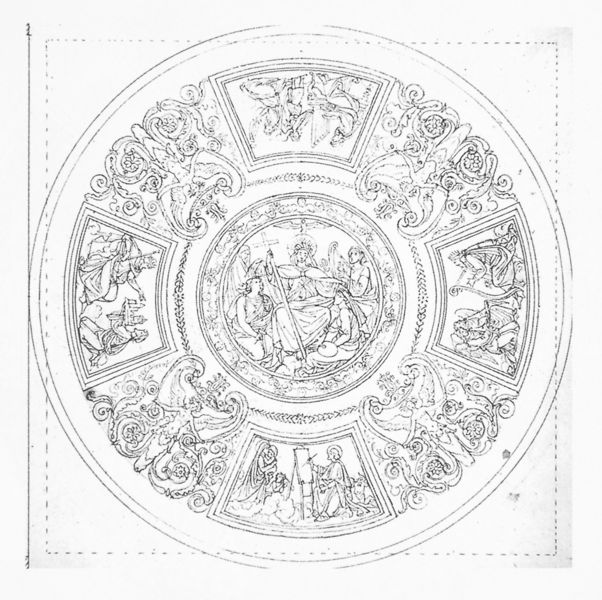
Titel: Der Bund der Religion mit den Künsten (Entwurfszeichnung für die Fresken in den Loggien der Alten Pinakothek - Kuppel der 1. Loggia)
Künstler: Peter Cornelius
Standort: München
Institution: Staatliche Graphische Sammlung
Schlagwörter: blau, gott, himmel, mann, umhang, weiß, frauen, menschen, fenster, frau, grau, mitte, männer, schwarz, skizze, zeichnung, tier, tiere, malerei, muster, ornament, architektur, bibel, blass, geschichte, mensch, rahmen, teller, erde, feld, felder, kirche, sitzend, decke, innen, kind, girlande, pflanze, rokoko, kinder, kreis, oval, rund, umrandung, engel, ranken, bilder, papier, umrisse, sitz, stab, grafik, graphik, linien, figuren, kuppel, könig, papst, thron, symmetrie, dekor, floral, ornamente, sitzt, verzierung, maler, stuck, striche, außen, medaillon, kreuz, rechteck, palast, linie, kontur, scheibe, druck, schwarz weiss, stich, konturen, stilisiert, bleistift, herrscher, tron, beten, allegorie, entwurf, künste, malen, schema, zwickel, ranke, ecken, heiligenschein, rosette, christus, jesus, götter, zeus, wach, zentral, segnen, plan, zentrum, kassetten, löwe, heilige, deckengemälde, fresko, mittelpunkt, jupiter, harfe, kreislauf, mandala, mittelfeld, ornamentik, maria, david, reliefs, madonna, szenen, monat, quadrat, ikone, struppig, zepter, symbole, kassette, gottesmutter, rotunde, zwischenräume, schwrz, vorstudie, compartimente, sakristei, kalender, medaillion, segmente, geometire, gottvater, skizziert, bildfelder, kreisrund, helige, bildfeld, quadro riportato, bildfelb, deckenbild, deckenbildnis, dekenmalerei, icons, rocaillen, sinopia, befehl, schöpfer, deckengemaälde, azeichnung, .kreuz